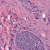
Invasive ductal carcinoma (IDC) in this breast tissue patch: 1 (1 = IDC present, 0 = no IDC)